Field crop: tomato
Growth stage: 1
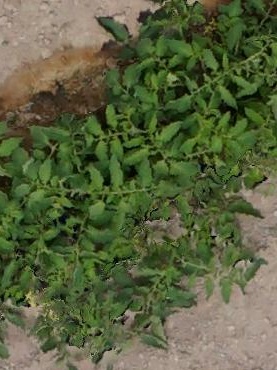
Species: tomato